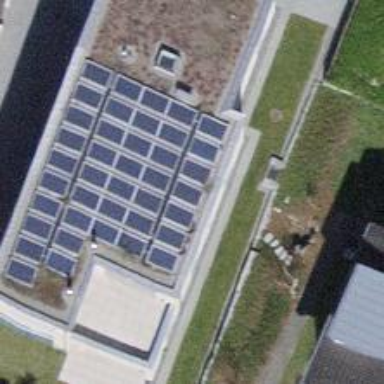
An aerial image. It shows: Solar photovoltaic panel generator.